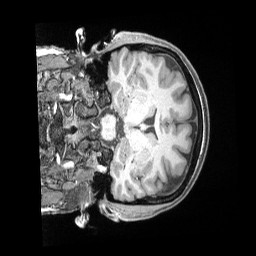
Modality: T1w
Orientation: coronal
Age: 38
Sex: female
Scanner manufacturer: siemens
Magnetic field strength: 3 T
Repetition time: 2 s
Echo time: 0.00211 s